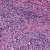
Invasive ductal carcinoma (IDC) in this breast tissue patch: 1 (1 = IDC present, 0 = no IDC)